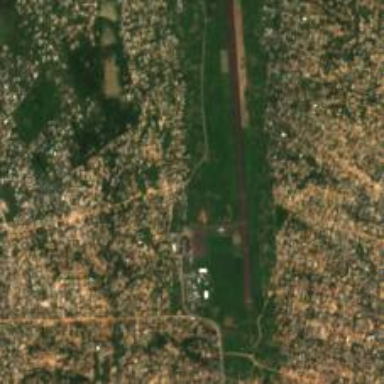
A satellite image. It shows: View of runway in airport.